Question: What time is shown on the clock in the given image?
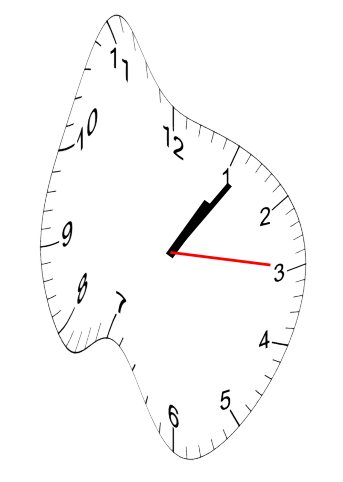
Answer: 01:06:15